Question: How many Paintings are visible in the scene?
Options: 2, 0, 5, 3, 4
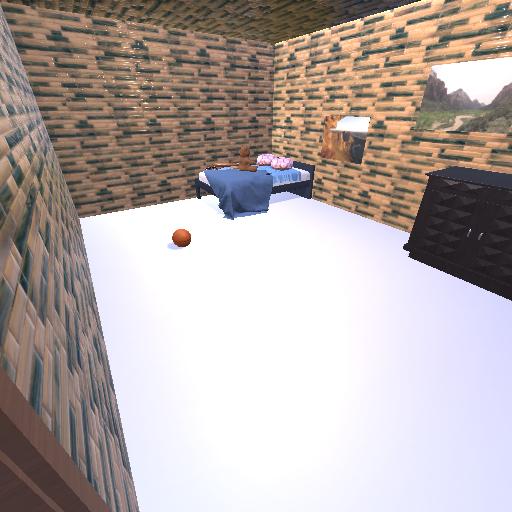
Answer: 2